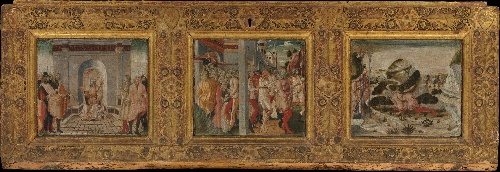
Title: Scenes from the Life of King Nebuchadnezzar
Artist: Nicola di Maestro Antonio d'Ancona
Artist bio: Italian, Marchigian, active by 1472–died 1510/11
Object type: Painting, cassone panel
Classification: Paintings
Medium: Tempera on wood, embossed and gilt ornament
Dimensions: Overall, with engaged frame, 24 3/8 x 69 1/8 in. (61.9 x 175.6 cm); painted surface, left 12 7/8 x 14 5/8 in. (32.7 x 37.1 cm), center 12 3/4 x 14 3/4 in. (32.4 x 37.5 cm), right 12 3/4 x 141/2 in. (32.4 x 36.8 cm)
Department: European Paintings
Credit line: Gift of James L. Loeb, 1908
Accession year: 1908
Repository: Metropolitan Museum of Art, New York, NY
Tags: Soldiers|Kings|Men